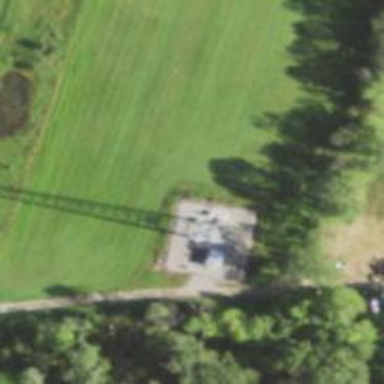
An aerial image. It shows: Mast tower used for communication.